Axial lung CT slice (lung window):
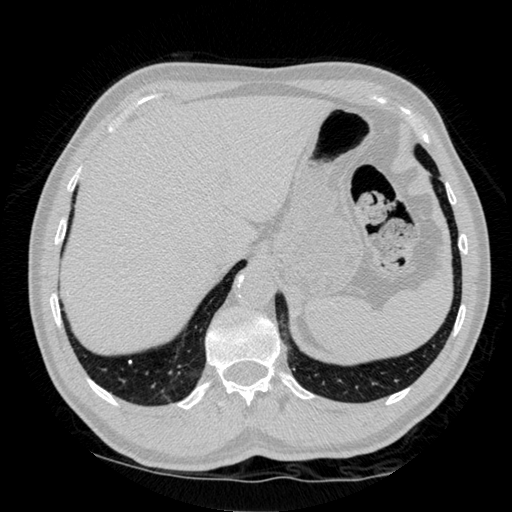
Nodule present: no